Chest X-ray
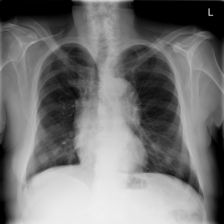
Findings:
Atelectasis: negative
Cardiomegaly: negative
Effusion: negative
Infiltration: negative
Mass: negative
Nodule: negative
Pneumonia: negative
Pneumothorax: negative
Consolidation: negative
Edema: negative
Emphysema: negative
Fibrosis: negative
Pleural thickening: negative
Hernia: negative